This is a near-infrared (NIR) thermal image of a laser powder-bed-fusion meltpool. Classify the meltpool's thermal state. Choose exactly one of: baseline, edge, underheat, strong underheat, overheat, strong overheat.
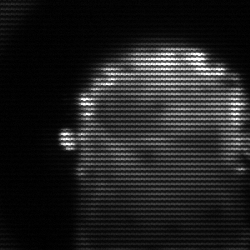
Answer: baseline